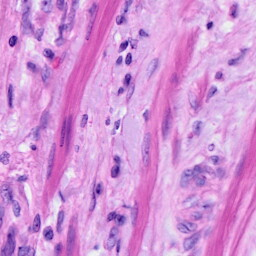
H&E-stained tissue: Ovarian